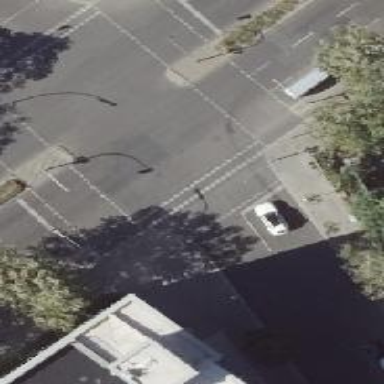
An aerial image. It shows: Secondary road with separate asphalt sidewalks.